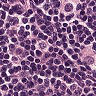
Metastatic tissue present: yes